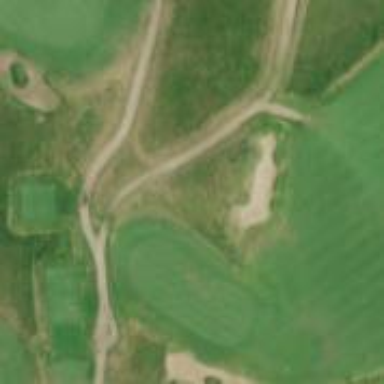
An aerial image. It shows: Footway that resembles golf path.